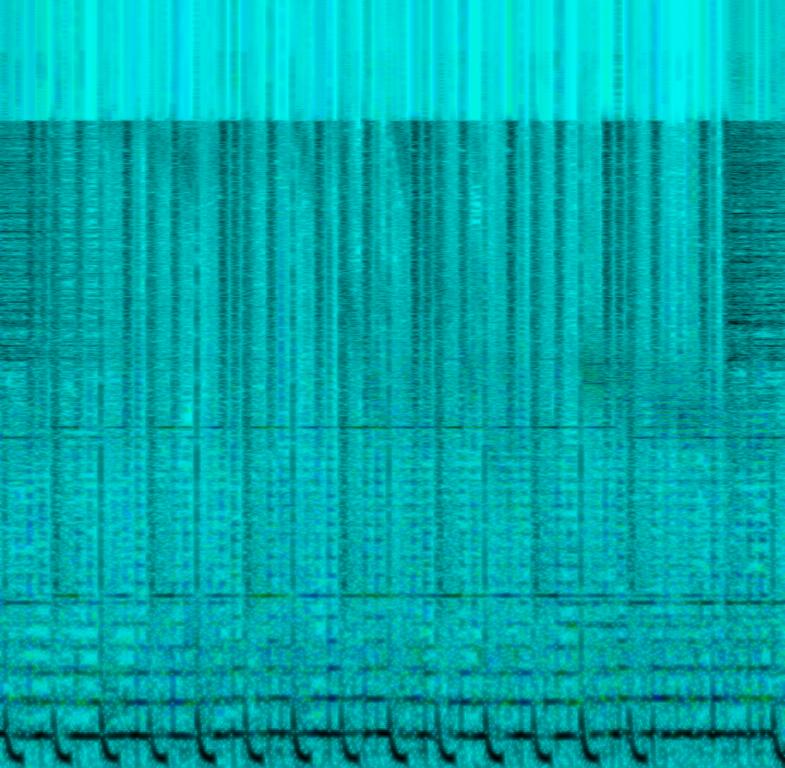
A digital drum is playing a simple groove with a kick on every beat. Beeping tones that seem to come from a synthesizer come in along with the snare hit. A guitar-like sound is being played, serving as bassline. A very far sounding deep voice is playing on the right side of the speakers with a lot of reverb and delay. This song may be playing in a techno club.